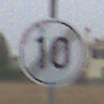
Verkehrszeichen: EndeGeschwindigkeit10
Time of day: Midday
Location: Outdoor (Suburban)
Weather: Overcast
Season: NotSpecified
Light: Natural